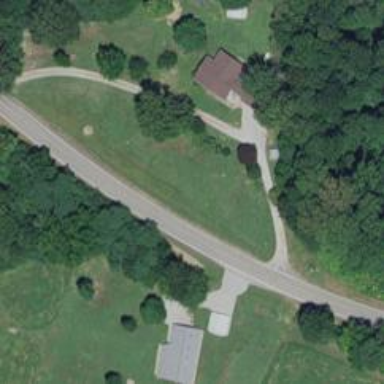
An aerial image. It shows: Driveway leading to service road.